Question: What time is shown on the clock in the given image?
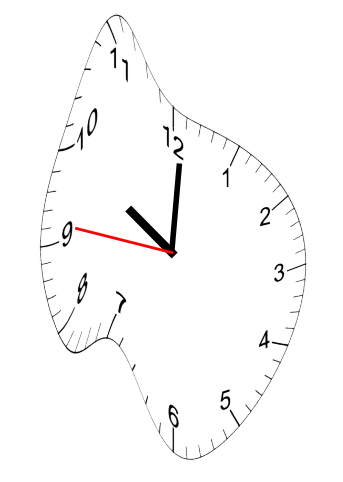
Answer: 10:00:46